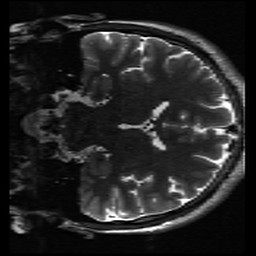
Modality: inplaneT2
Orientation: coronal